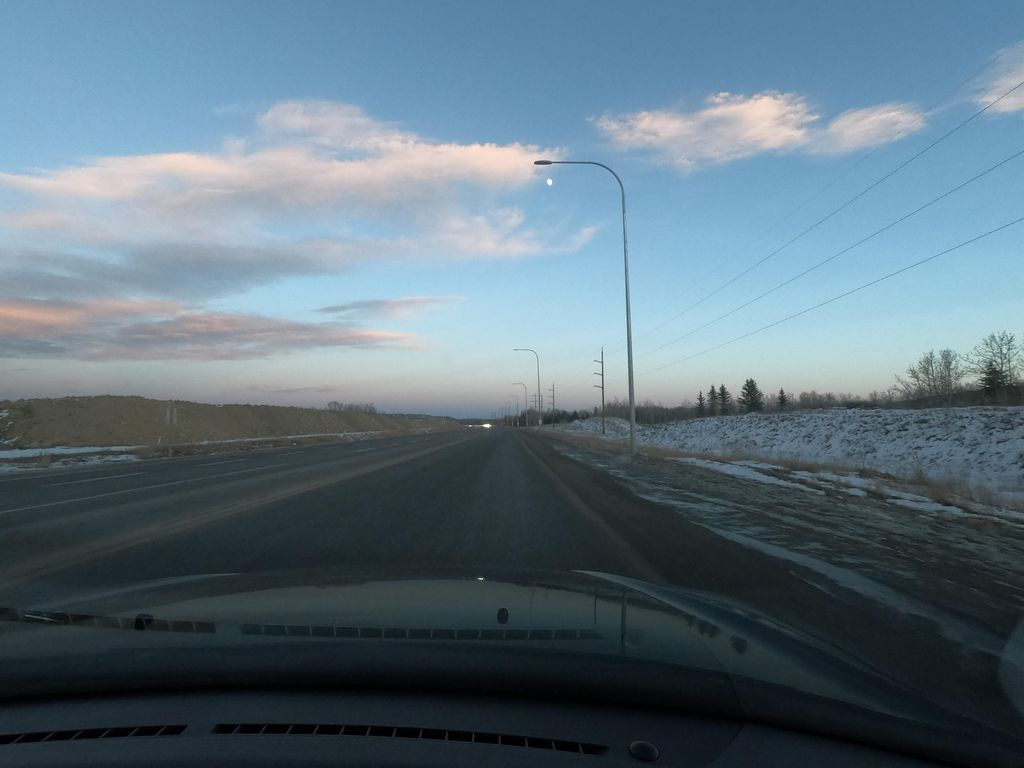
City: calgary